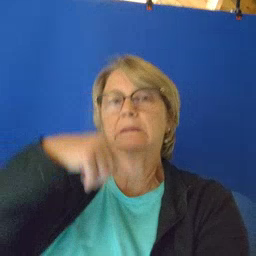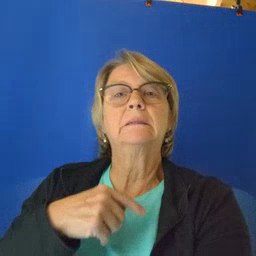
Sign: face